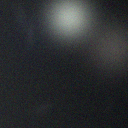
Screen state: off